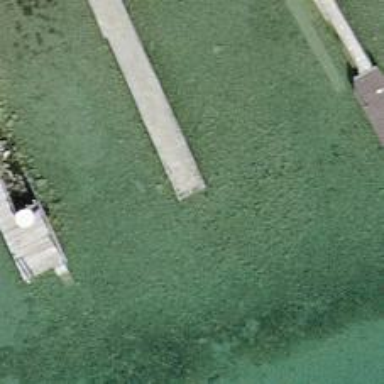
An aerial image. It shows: Man-made pier.